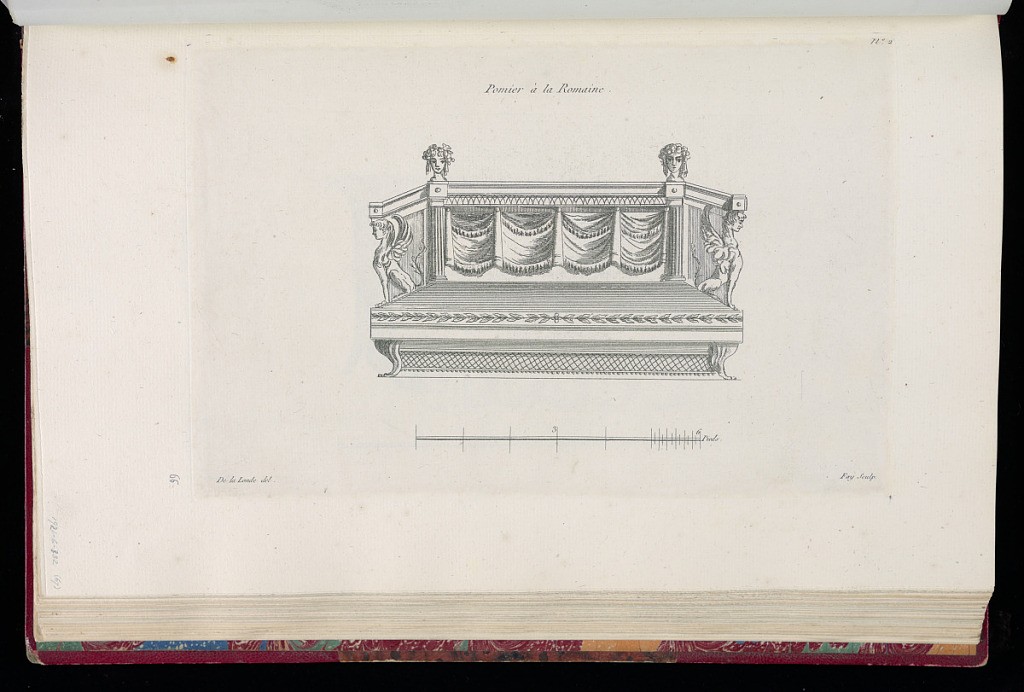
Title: Pommier à la Romaine
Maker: Richard de Lalonde, French, active 1780–96
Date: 1780-1789
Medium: Etching on off-white laid paper
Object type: Print
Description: Design for a bench seat decorated in the style of Roman antiquity with sphynxes, busts, branch ornament, and drapery. The plate is signed and numbered.